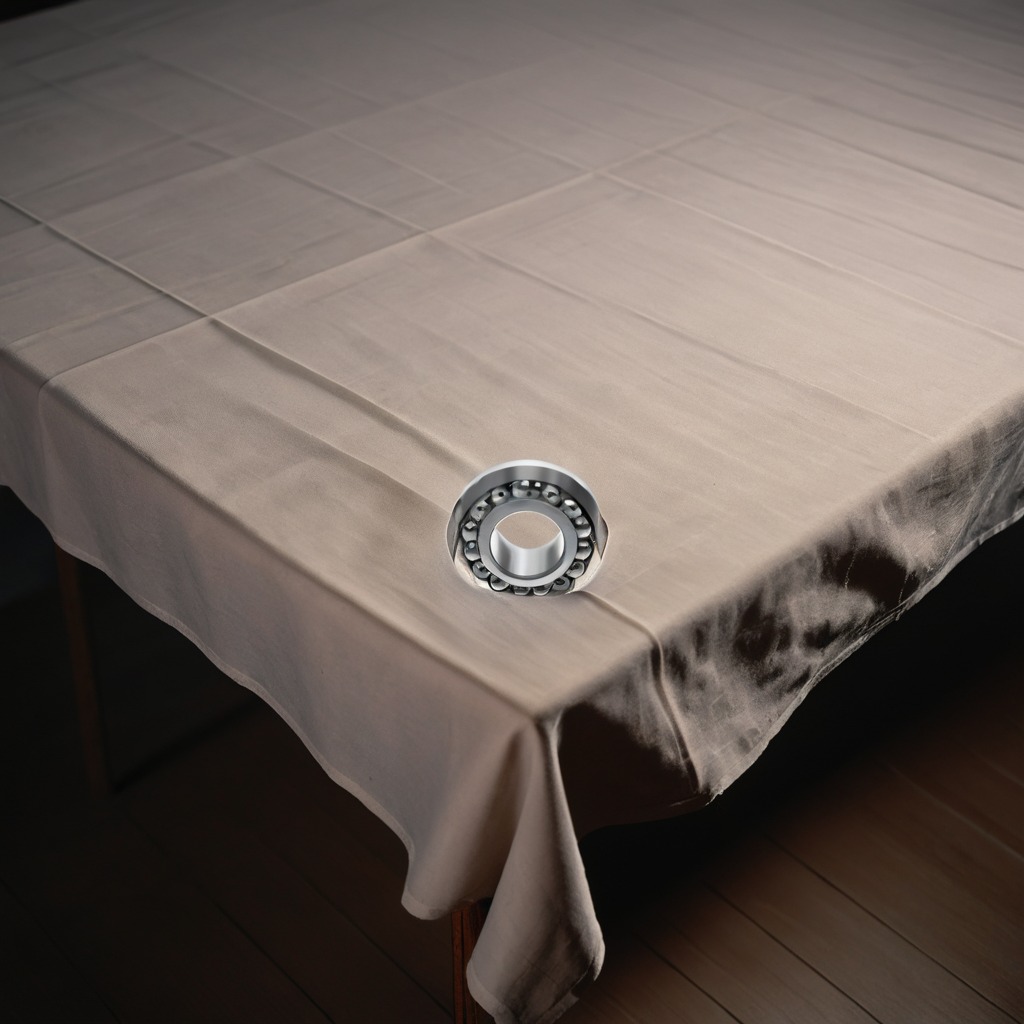
A metal ball bearing is lying on a wooden table inside a workshop at night dim ambient light soft shadows worn but beneath the cloth.